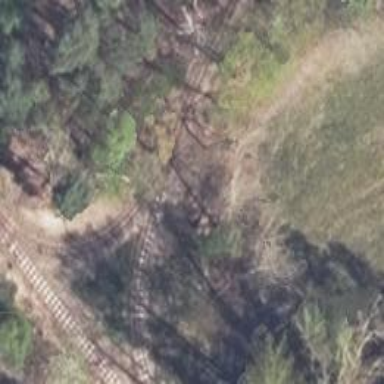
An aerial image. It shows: Preserved narrow-gauge railway.